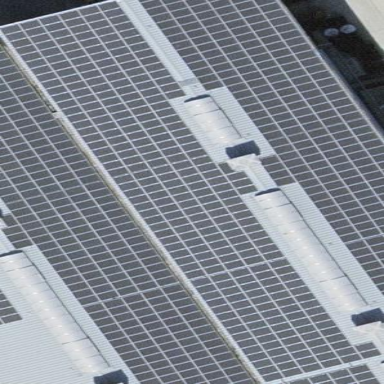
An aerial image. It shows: Solar power generator using photovoltaic method with solar photovoltaic panel types.